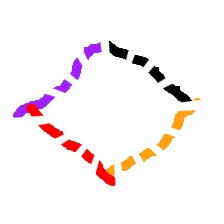
Shape: rhombus